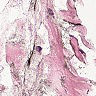
Metastatic tissue present: no